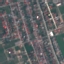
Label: Residential